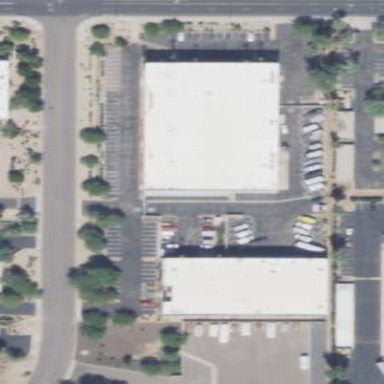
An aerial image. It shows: Building used for storage rental.